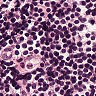
Metastatic tissue present: no